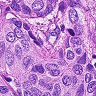
Metastatic tissue present: yes